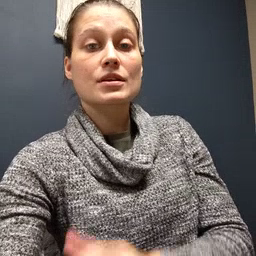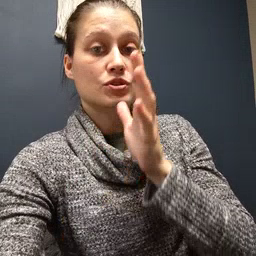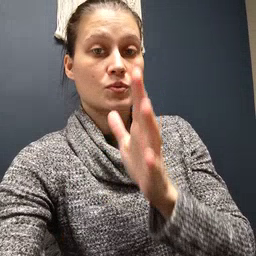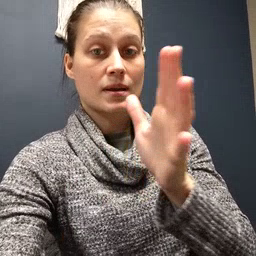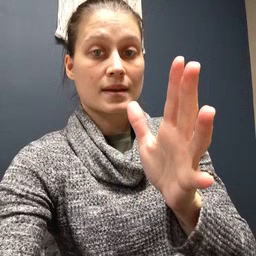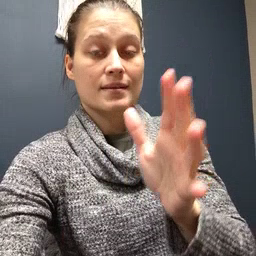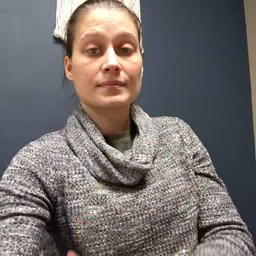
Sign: grandma